Question: I have scourge all of the Autolayout questions without luck to my simple question:
I have a UIViewController displayed in a UINavigationController. That UIViewController has a UITableViewController in it. This is the code:
FirstViewController:
'''
- (void)viewDidLoad
{
[super viewDidLoad];
UIView *contentView = [UIView new];
contentView.translatesAutoresizingMaskIntoConstraints = NO;
self.view = contentView;
[self.view setBackgroundColor:[UIColor redColor]];
firstTable=[[FirstTableViewController alloc] initWithStyle:UITableViewStylePlain];
[self.view addSubview:firstTable.tableView];
}
'''
Now when I run that I get gap between the top of the FirstViewController and the tableViewController (which has no position code in it).

SO using the viewDidLayoutSubviews Method I have tried various contraints
'''
-(void) viewDidLayoutSubviews
{
[firstTable.tableView layoutIfNeeded];
//[firstTable.tableView pinEdge:NSLayoutAttributeTop toEdge:NSLayoutAttributeTop ofView:self.view inset:0.0];
// CRASHES
[firstTable.tableView addConstraint:[NSLayoutConstraint constraintWithItem:self.view attribute:NSLayoutAttributeTop relatedBy:NSLayoutRelationEqual toItem:nil attribute:NSLayoutAttributeNotAnAttribute multiplier:1.0 constant:0.0]];
// CRASHES: A constraint cannot be made that sets a location equal to a constant. Location attributes must be specified in pairs'
}
'''
I have tried a few different methods above
I just want to match the top of tableView to the view of the ViewController. The issue with setting a frame is I have had issues with fullscreen view (video player) pushing this gap back.
How do I match the top of this tableViewController to remove this gap? Programmatically, NOt using IB using iOS 7 Autolayout features please!
Sir Lord High Stack Master @jrturton pointed me in a direction that I was considering, in general the structure above is the issue. I will try his general pointers but I consider it a structural issue and moved the delegate and datasource functionality out of the original VC and brought that into the UITableViewController, which is what it is meant to be used as!
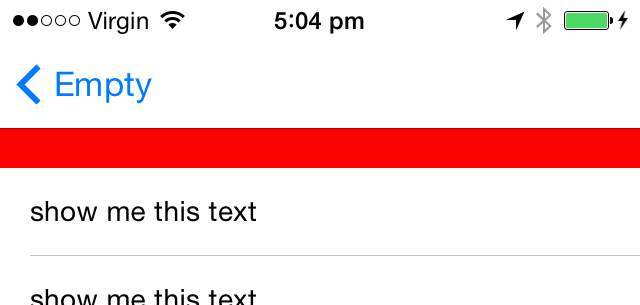
Answer: 1. Setting self.view in viewDidLoad is... odd. By the time that method is called, self.view is already set.
2. The main view property of a view controller doesn't need anything doing to its auto resizing masks or anything. If I'm building a view manually I usually just do self.view = [UIView new]; in loadView.
3. If you're adding a child view controller, make sure you add it as a child view controller, don't just add the view
4. If you want to lay out a child view controller using autolayout, you need to set translatesAutoresizingMaskIntoConstraints to NO on the child view controller's view.
5. viewDidLayoutSubviews isn't a good place to be creating constraints. Fixed constraints should be added when the sub view is added, so you should probably do everything in loadView - once you've followed the advice above, just pin the table view to the top, left and right edges (and set a height if it doesn't reach all the way down, otherwise pin to the bottom as well, but if you're doing that I'm not sure why it's a child view controller).